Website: lowes
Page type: payment
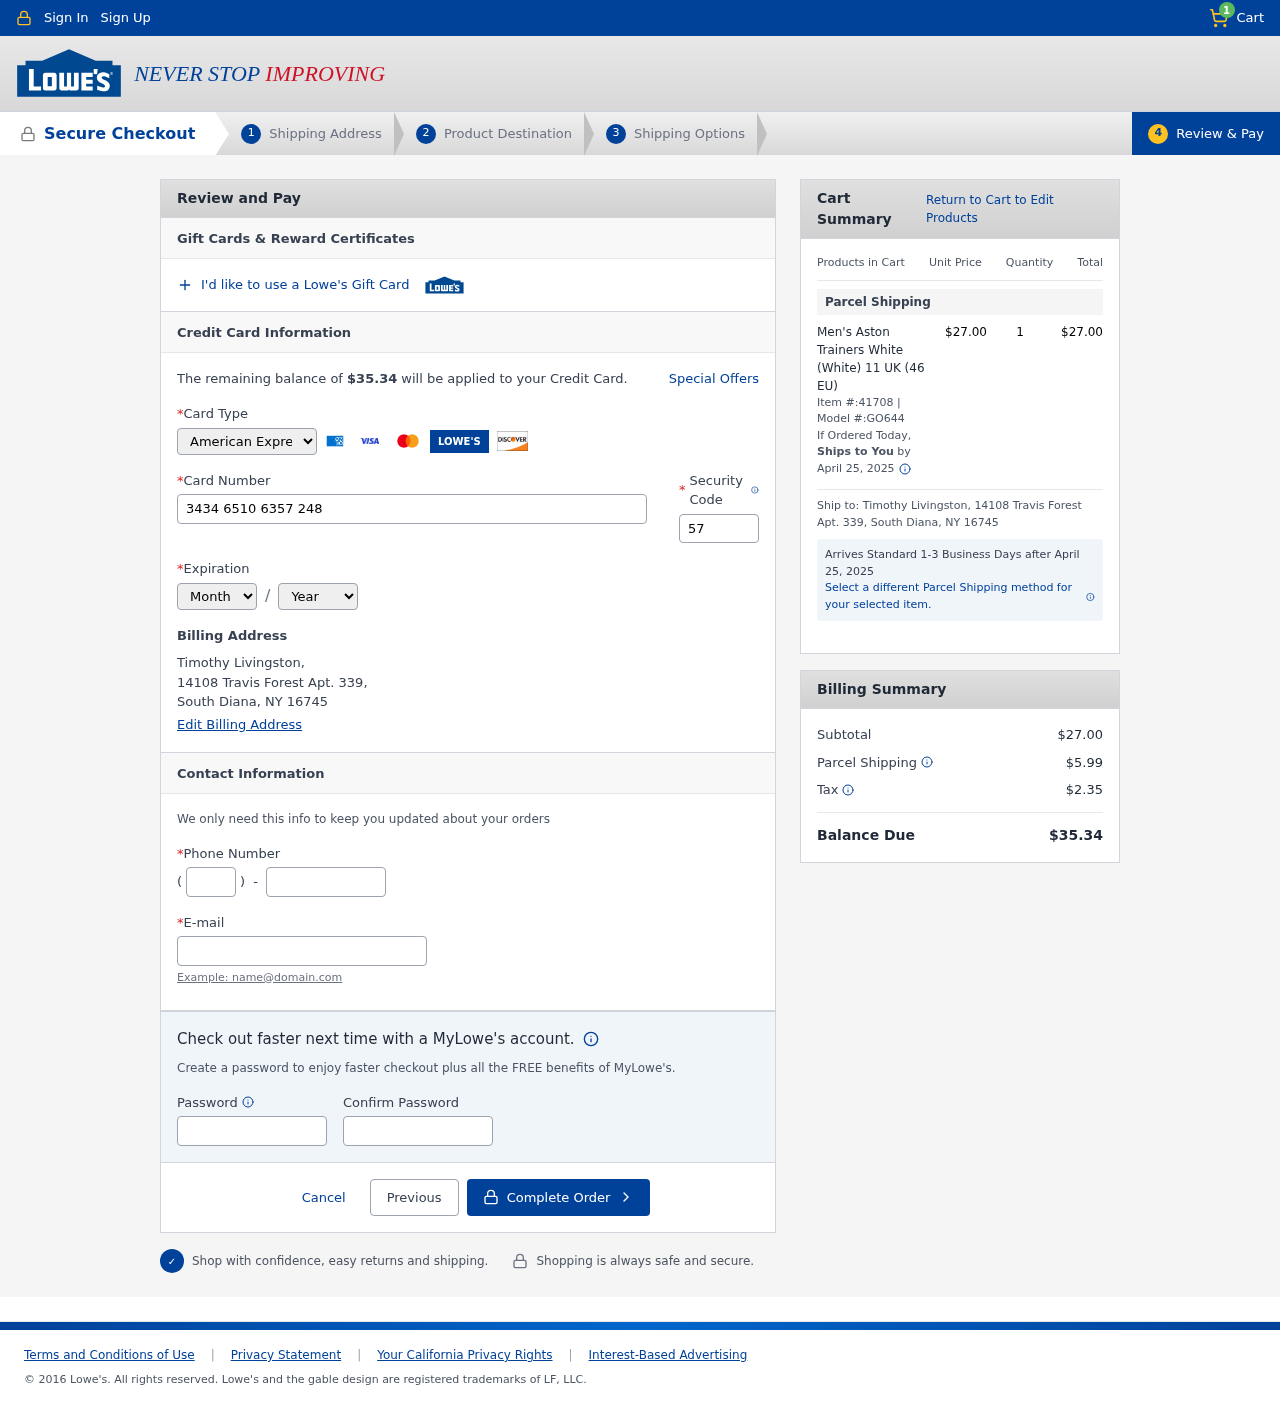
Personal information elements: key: PII_CARD_CVV
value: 5764
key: PII_CARD_EXPIRY_MONTH
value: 02
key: PII_CARD_EXPIRY_YEAR
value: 29
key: PII_CARD_NUMBER
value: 3434 6510 6357 248
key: PII_CARD_TYPE
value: American Express
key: PII_CITY_STATE_ZIP
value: South Diana, NY 16745
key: PII_EMAIL
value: tlivingston@gmail.com
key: PII_FULLNAME
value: Timothy Livingston,
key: PII_PHONE
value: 2266091942
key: PII_PHONE_AREA
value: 226
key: PII_STREET
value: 14108 Travis Forest Apt. 339,
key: PII_FULLNAME2
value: Timothy Livingston
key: PII_STREET2
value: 14108 Travis Forest Apt. 339
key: PII_CITY_STATE_ZIP2
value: South Diana, NY 16745
Product elements: key: PRODUCT1_NAME
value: Men's Aston Trainers White (White) 11 UK (46 EU)
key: PRODUCT1_PRICE
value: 27
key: PRODUCT1_QUANTITY
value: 1
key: PRODUCT1_ITEM
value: Item #:41708
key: PRODUCT1_MODEL
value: Model #:GO644
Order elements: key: ORDER_NUM_ITEMS
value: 1
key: ORDER_TOTAL
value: $35.34
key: ORDER_SHIPPING_DATE
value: April 25, 2025
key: ORDER_SUBTOTAL
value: $27.00
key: ORDER_SHIPPING_DATE2
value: April 25, 2025
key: ORDER_SHIPPING_COST
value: $5.99
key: ORDER_TAX
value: $2.35